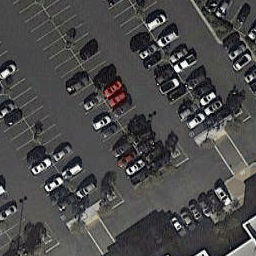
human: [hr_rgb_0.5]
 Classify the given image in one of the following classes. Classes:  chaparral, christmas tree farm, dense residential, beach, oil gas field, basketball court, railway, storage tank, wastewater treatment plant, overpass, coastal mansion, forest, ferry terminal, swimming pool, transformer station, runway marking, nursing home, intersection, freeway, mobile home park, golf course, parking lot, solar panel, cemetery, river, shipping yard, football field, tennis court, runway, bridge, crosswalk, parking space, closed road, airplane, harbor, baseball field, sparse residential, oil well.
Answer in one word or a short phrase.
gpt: parking lot